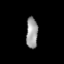
Tissue: lung
Cell type: Epithelial cells
Senescence score: 0.2098
Nuclear area (px): 351
Mean DAPI intensity: 156.524